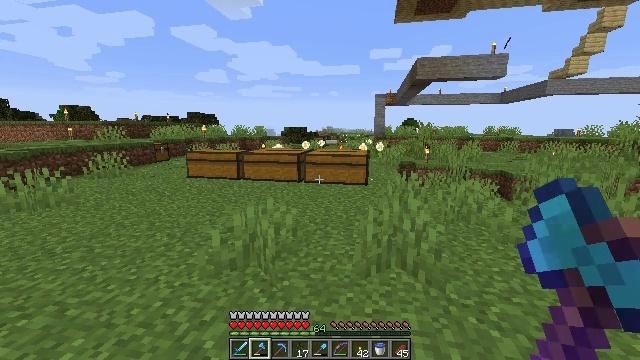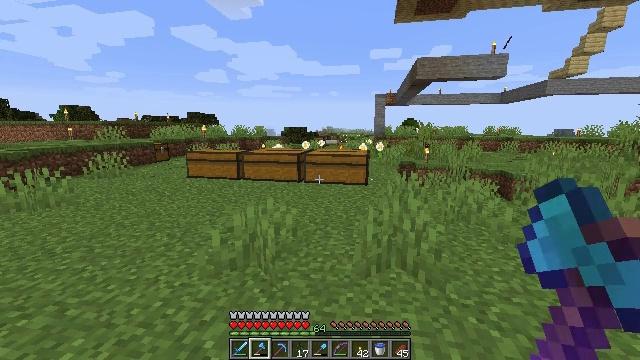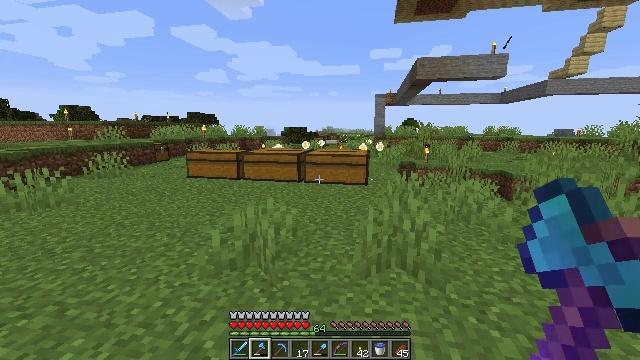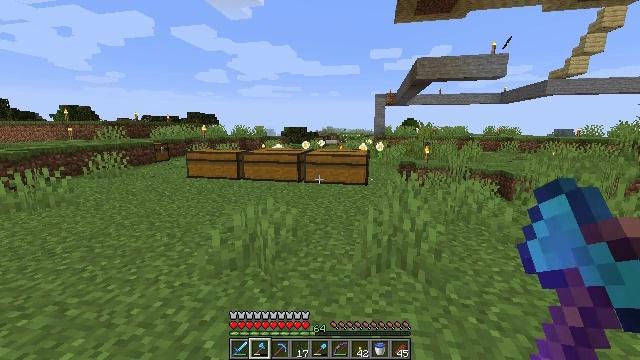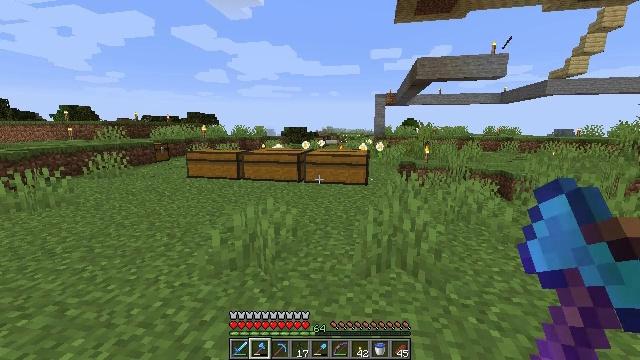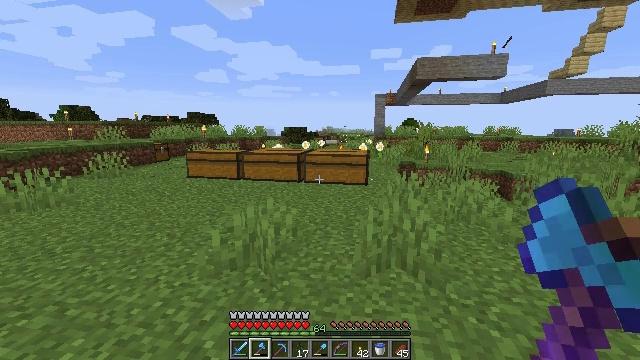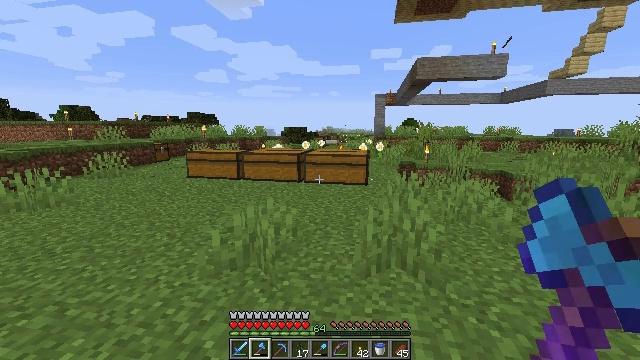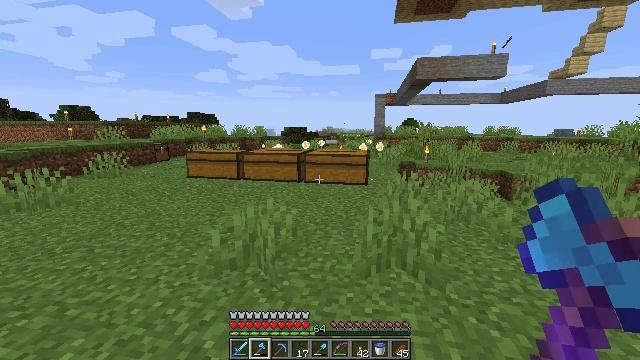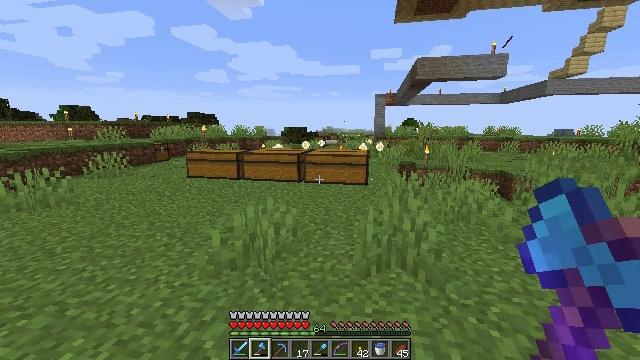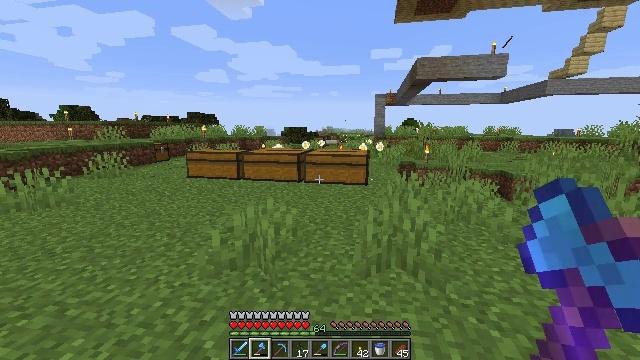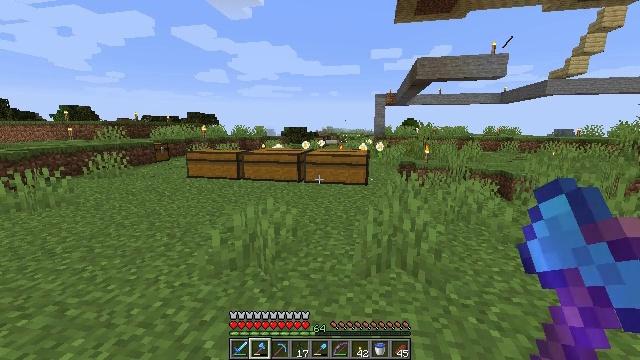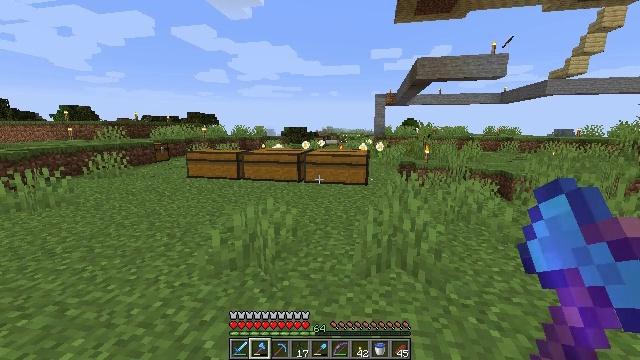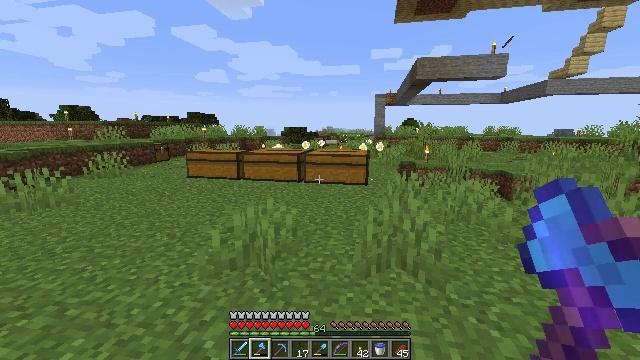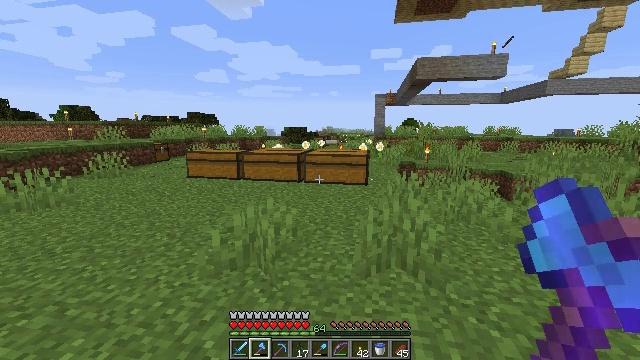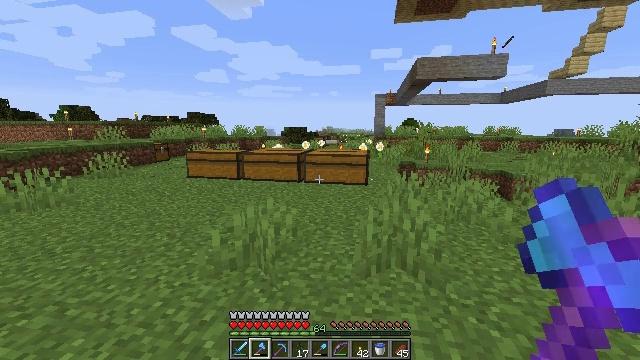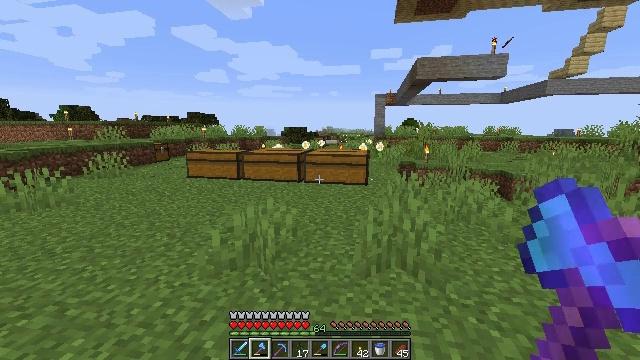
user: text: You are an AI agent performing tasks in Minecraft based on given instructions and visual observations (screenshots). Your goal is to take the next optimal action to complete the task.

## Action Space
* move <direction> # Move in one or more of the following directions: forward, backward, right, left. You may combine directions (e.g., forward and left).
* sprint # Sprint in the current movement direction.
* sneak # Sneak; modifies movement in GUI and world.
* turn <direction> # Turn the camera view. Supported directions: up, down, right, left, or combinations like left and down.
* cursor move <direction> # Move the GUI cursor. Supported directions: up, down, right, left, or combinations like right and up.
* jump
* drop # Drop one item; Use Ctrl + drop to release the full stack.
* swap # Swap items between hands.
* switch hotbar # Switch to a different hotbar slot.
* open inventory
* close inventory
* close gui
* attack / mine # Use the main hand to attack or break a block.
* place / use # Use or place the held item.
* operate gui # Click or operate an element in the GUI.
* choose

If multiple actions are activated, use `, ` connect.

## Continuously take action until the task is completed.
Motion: motion action
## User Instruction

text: Drop a diamond axe.
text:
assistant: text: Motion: no_op
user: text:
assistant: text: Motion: no_op
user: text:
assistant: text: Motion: no_op
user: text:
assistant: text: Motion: no_op
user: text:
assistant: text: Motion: no_op
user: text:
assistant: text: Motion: no_op
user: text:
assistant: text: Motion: no_op
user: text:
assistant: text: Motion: no_op
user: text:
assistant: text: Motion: no_op
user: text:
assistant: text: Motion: no_op
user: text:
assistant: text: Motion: no_op
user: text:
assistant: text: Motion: no_op
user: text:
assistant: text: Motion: no_op
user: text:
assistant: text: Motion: no_op
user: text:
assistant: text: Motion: no_op
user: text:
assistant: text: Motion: no_op
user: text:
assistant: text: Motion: no_op
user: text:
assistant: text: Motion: no_op
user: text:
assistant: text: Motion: no_op
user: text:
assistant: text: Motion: no_op
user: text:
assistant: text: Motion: no_op
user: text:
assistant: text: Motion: no_op
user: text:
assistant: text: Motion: no_op
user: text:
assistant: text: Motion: drop
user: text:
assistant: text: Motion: drop
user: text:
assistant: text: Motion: drop
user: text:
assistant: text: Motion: drop
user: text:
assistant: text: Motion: no_op
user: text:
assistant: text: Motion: no_op